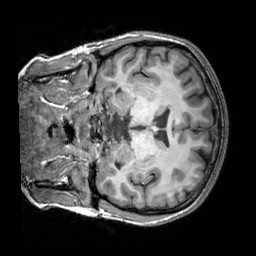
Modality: T1w
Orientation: coronal
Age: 22
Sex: female
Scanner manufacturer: siemens
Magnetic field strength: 3 T
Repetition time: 2.3 s
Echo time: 0.00303 s